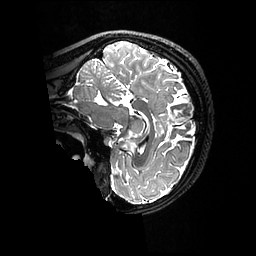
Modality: T2w
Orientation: sagittal
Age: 21
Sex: female
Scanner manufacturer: ge
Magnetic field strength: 3 T
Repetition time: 3.202 s
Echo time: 0.06683 s